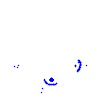
Particle: proton